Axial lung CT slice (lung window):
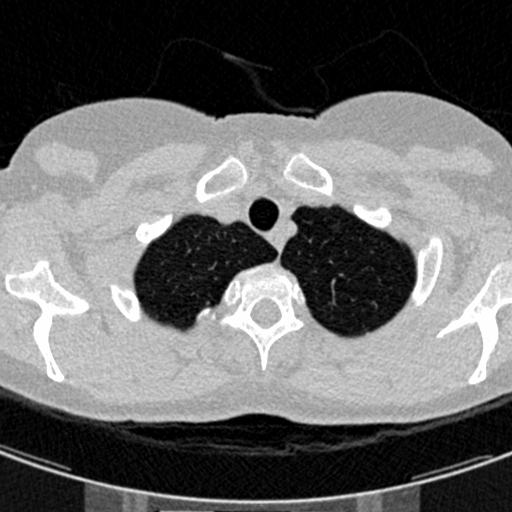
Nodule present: yes
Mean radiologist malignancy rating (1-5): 3